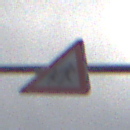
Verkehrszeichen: KinderRechts
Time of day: MorningAfternoon
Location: Outdoor (RoadRail)
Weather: PartlyCloudy
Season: NotSpecified
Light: Natural